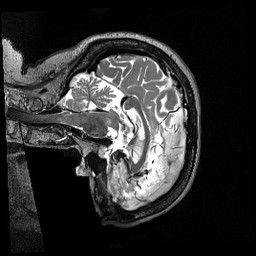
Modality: T2w
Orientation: sagittal
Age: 77
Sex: female
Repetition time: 3.2 s
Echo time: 0.563 s